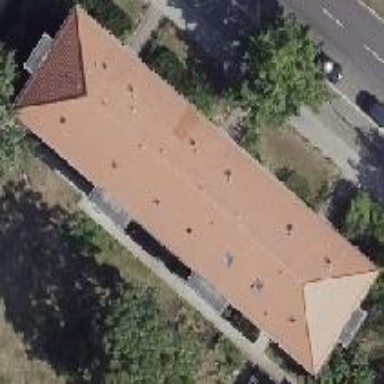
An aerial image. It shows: Hipped roof apartment building.